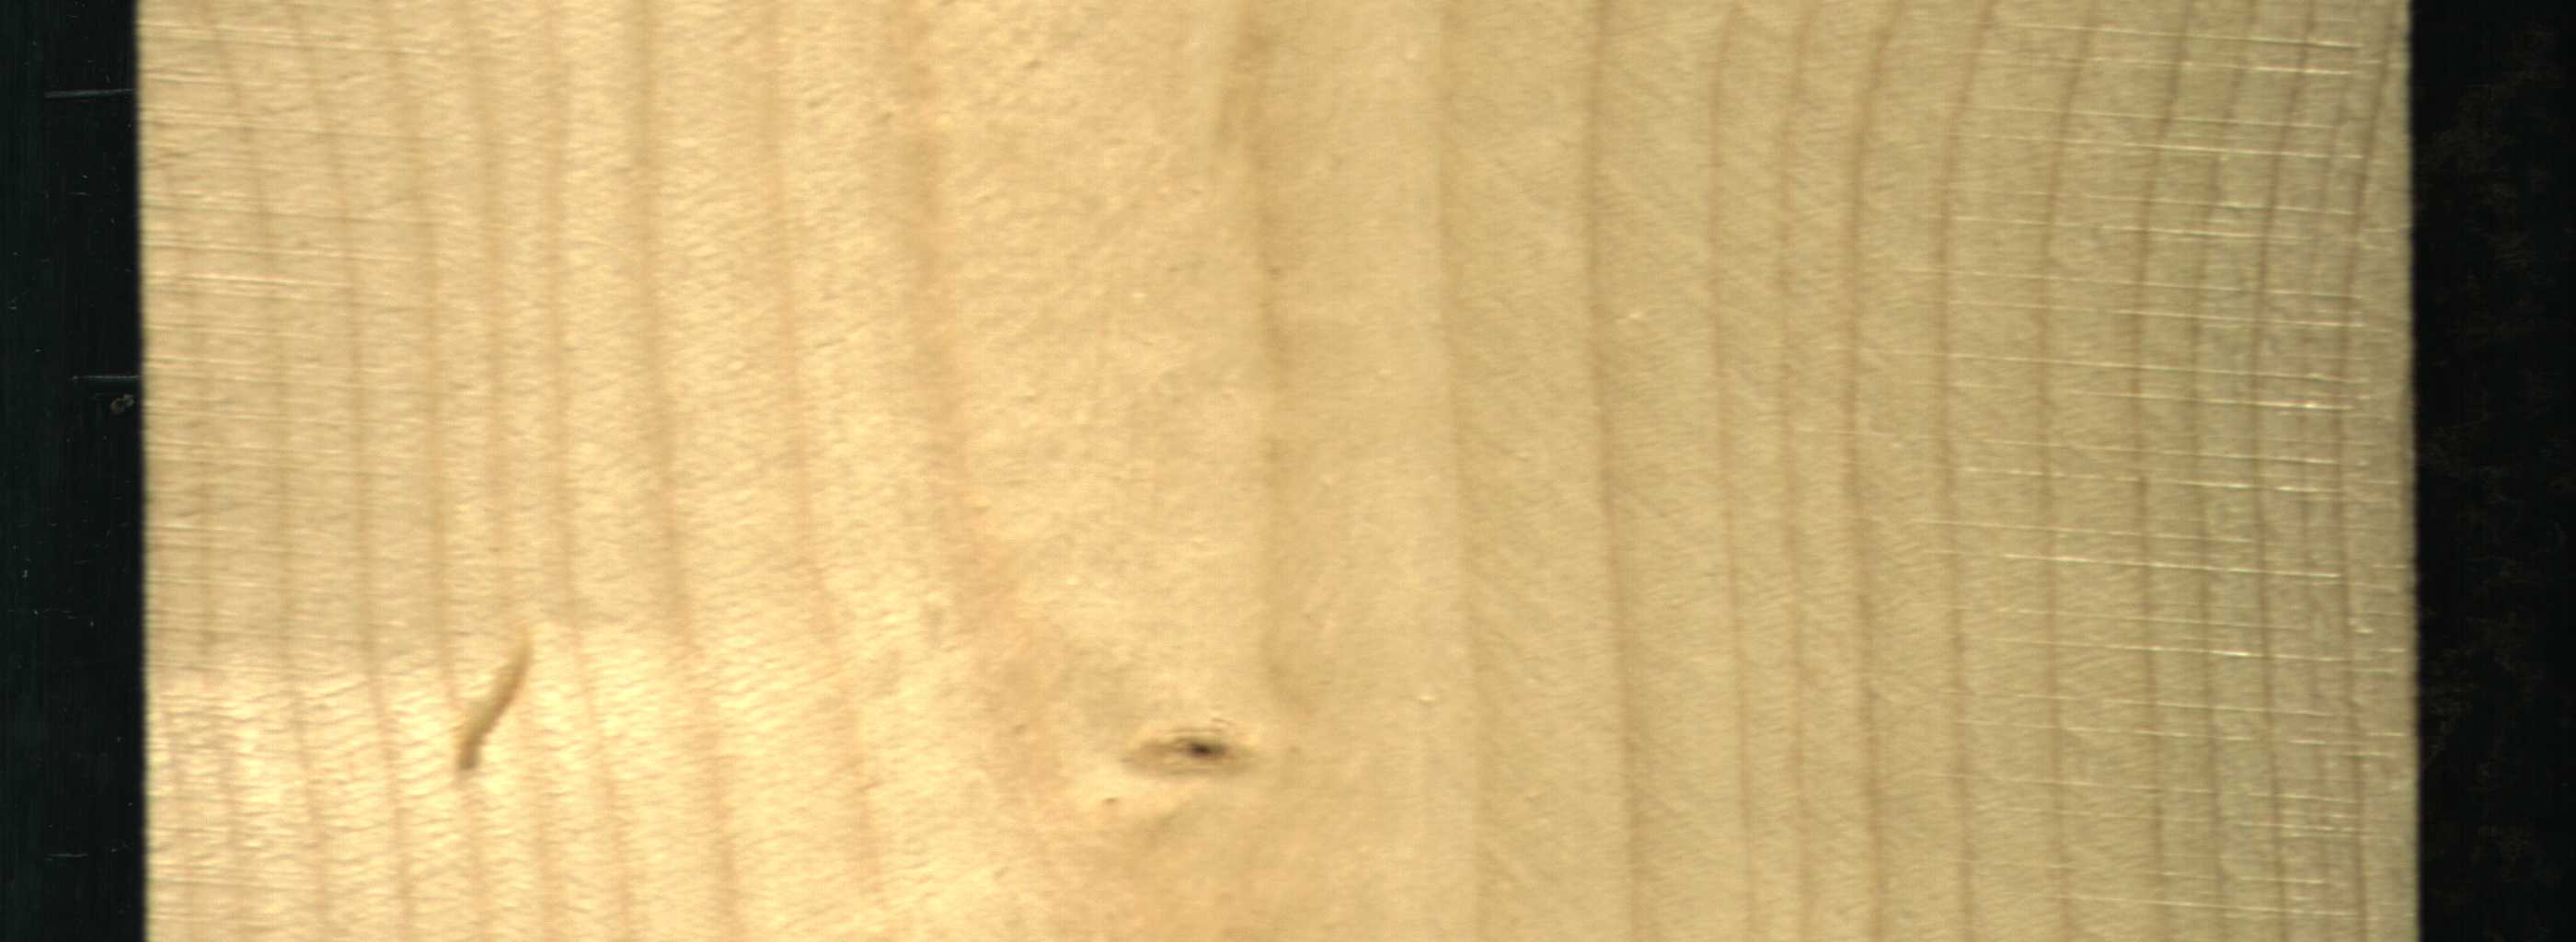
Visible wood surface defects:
Live_Knot